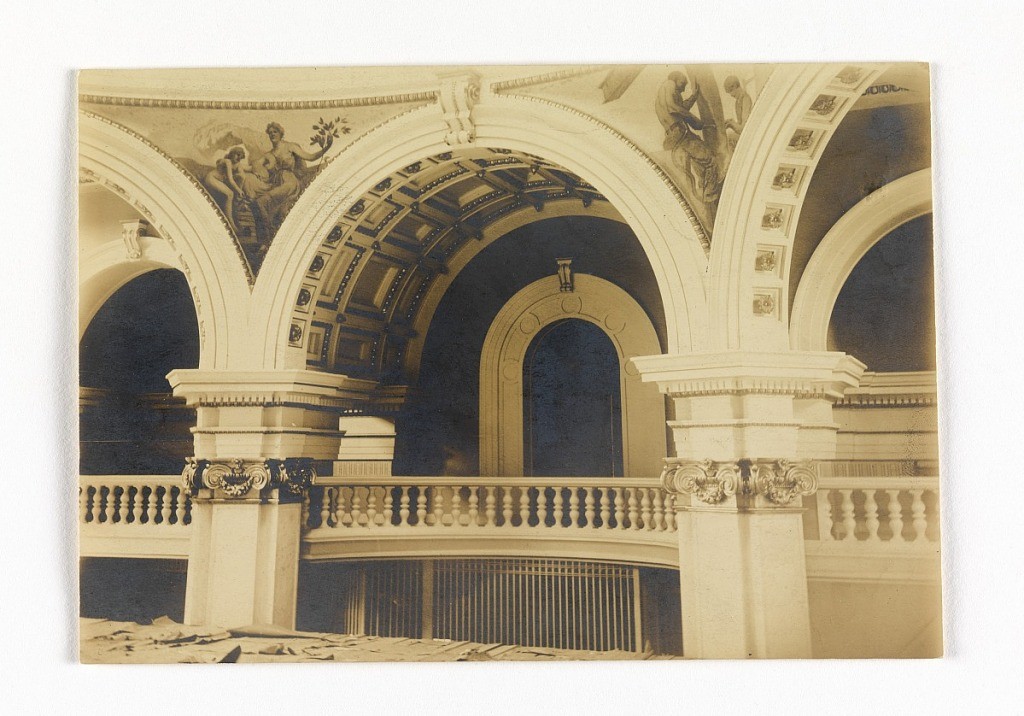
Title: View of Central Chamber of the Roswell P. Flower Memorial Library, Watertown, New York: Pendentive Decorations
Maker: Leon Dabo, American, 1868–1960
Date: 1904
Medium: Printed on sensitized paper
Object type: Photograph
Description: Arch and two flanking arched segments show. Pendentives depict two figures each symbolizing leisure and industry.